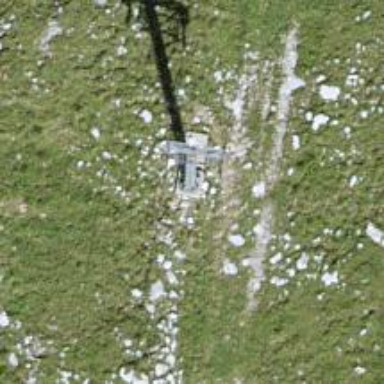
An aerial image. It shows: Pylon for aerialway.